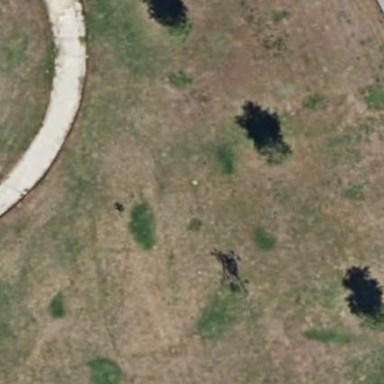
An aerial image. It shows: Area covered with grass.